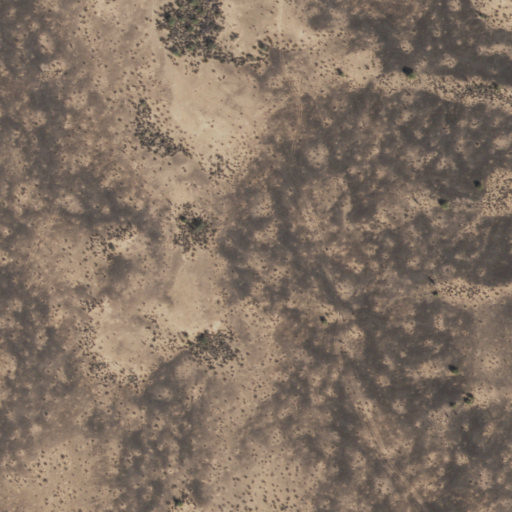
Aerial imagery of lava area in Arizona named Pinacate Lava Flow containing shrub and barren land